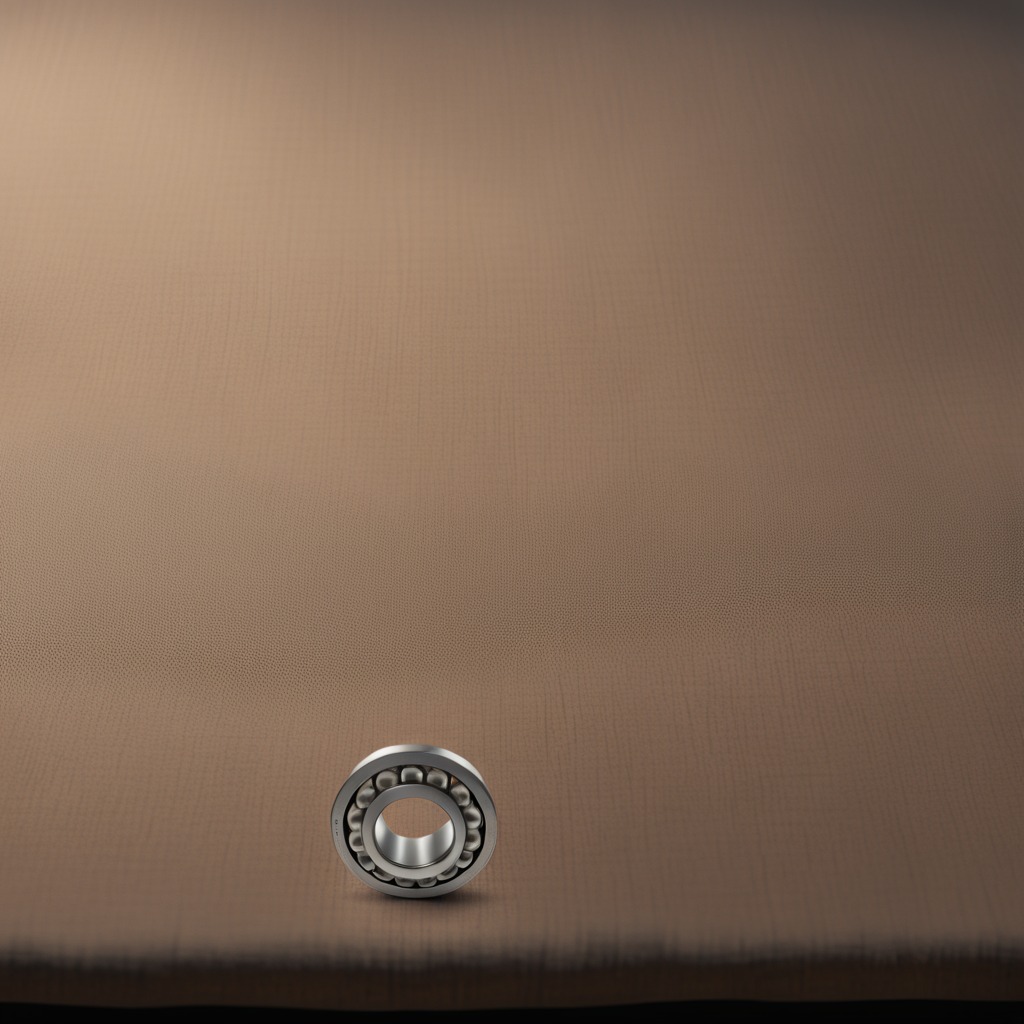
A metal ball bearing is lying on the wooden table.